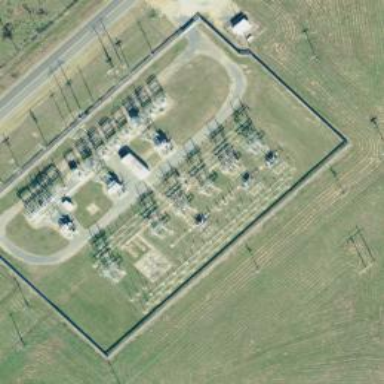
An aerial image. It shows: Switch used for power control.